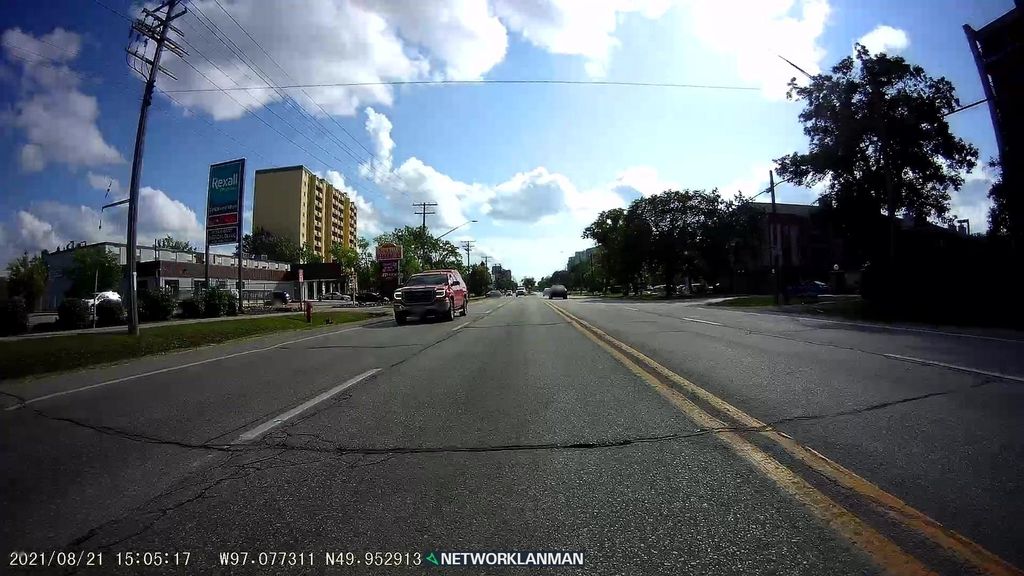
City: winnipeg